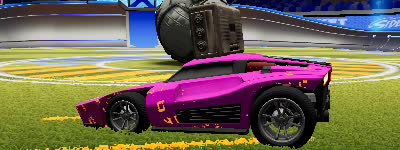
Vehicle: breakout